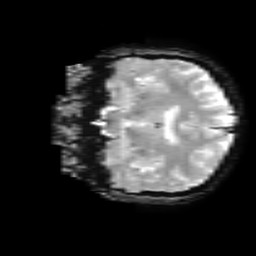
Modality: T2starw
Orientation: coronal
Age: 55
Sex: female
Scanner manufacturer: ge
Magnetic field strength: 3 T
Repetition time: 0.65 s
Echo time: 0.02 s